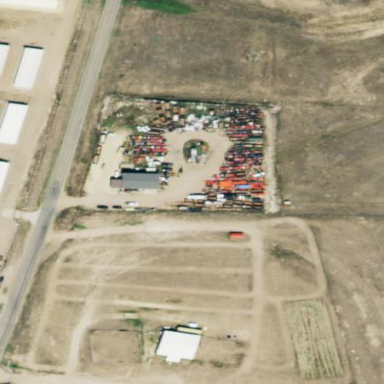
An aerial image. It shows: Recycling center that accepts scrap metal.